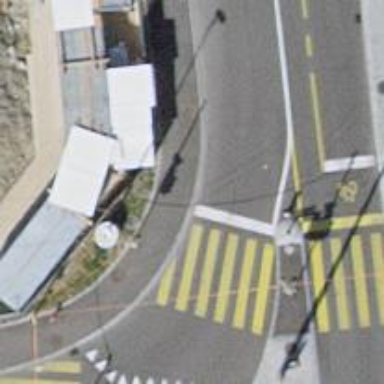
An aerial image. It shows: Road with traffic signals.